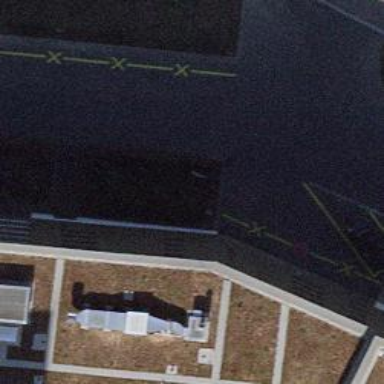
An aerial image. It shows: Pedestrian tunnel with asphalt surface.